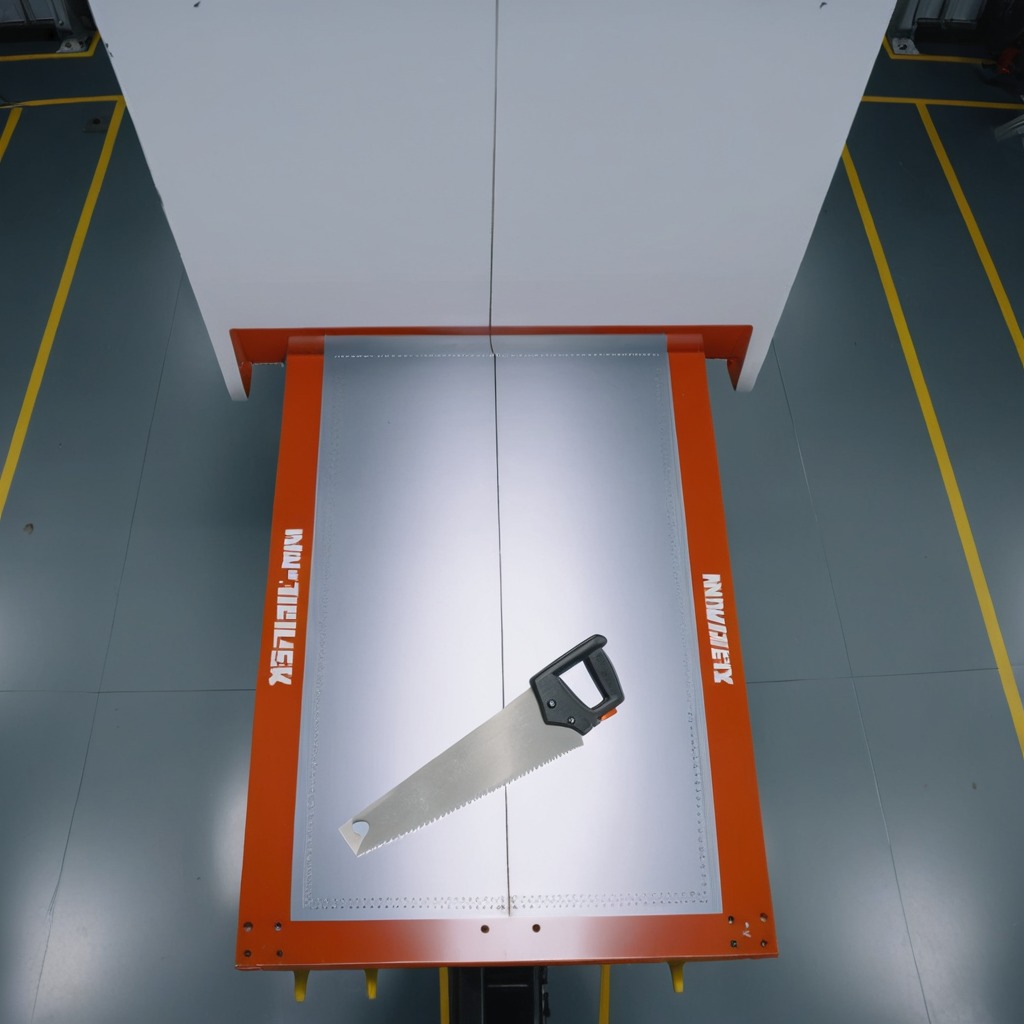
A metal saw is lying on the toolbox surface.